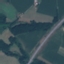
Land use / land cover: Highway